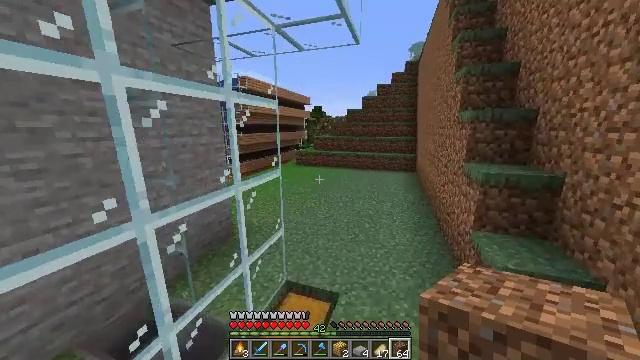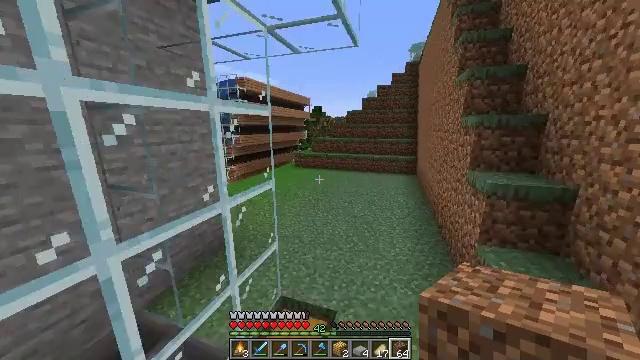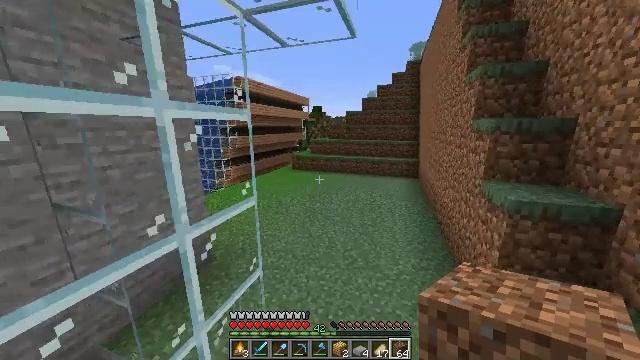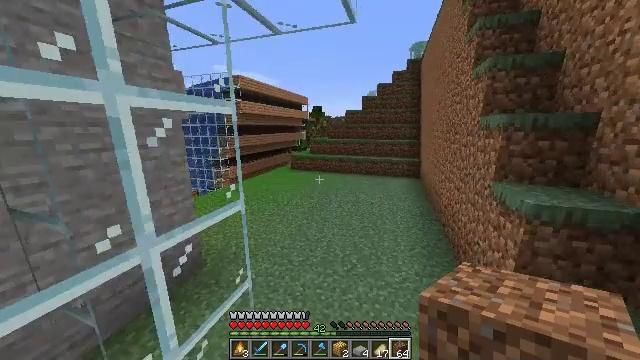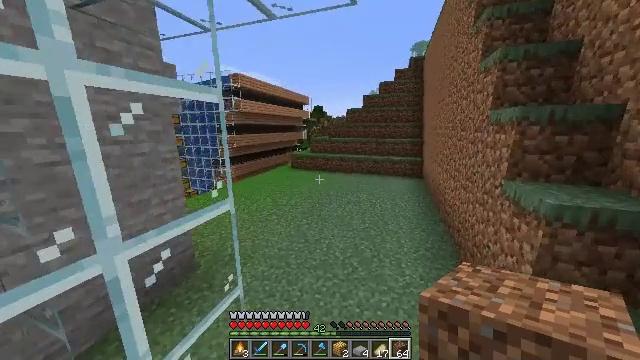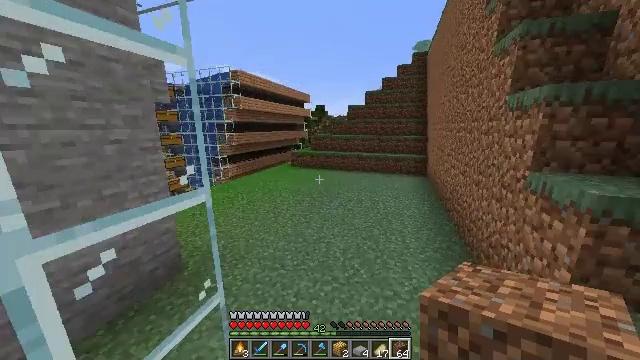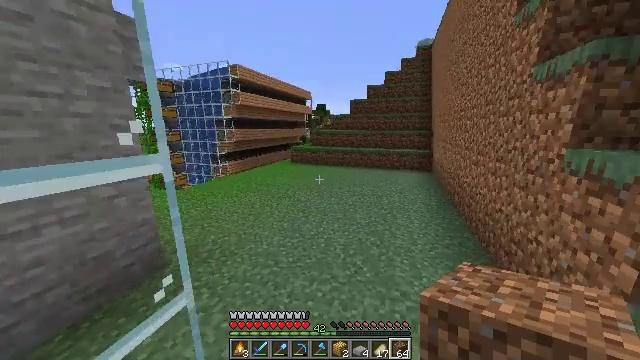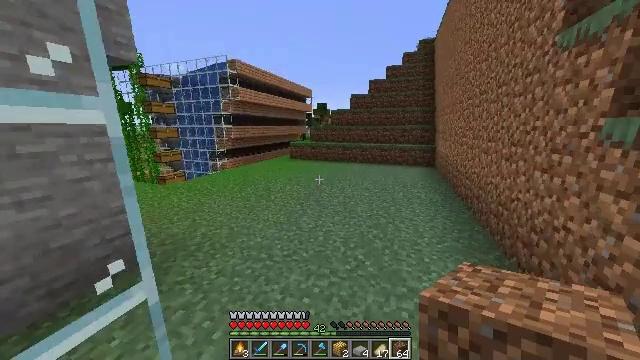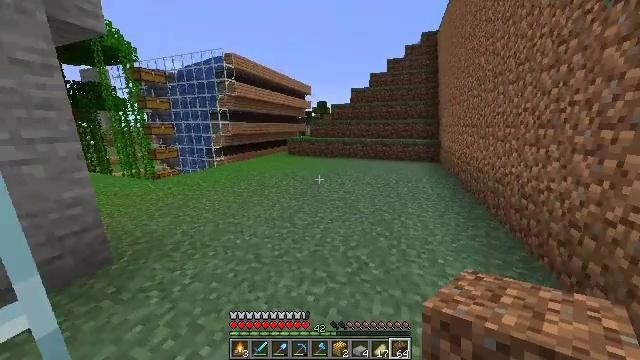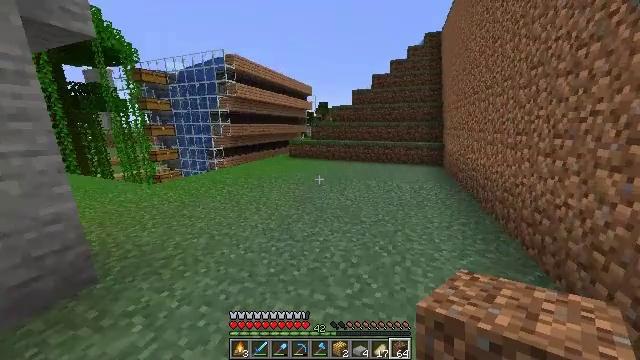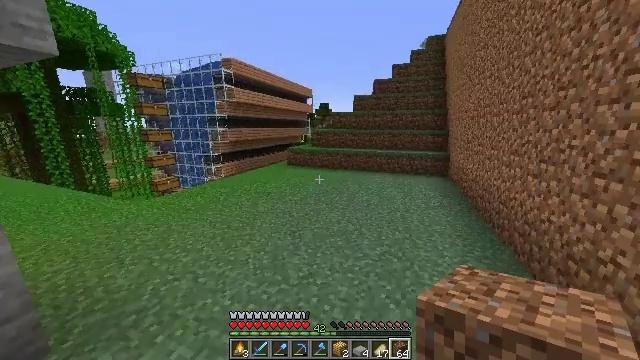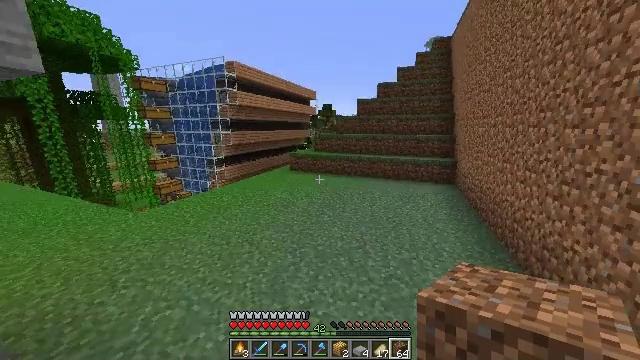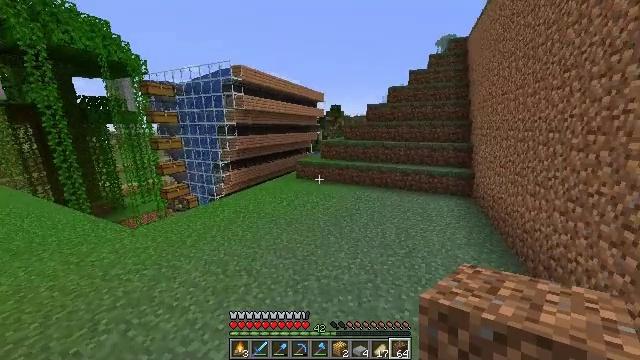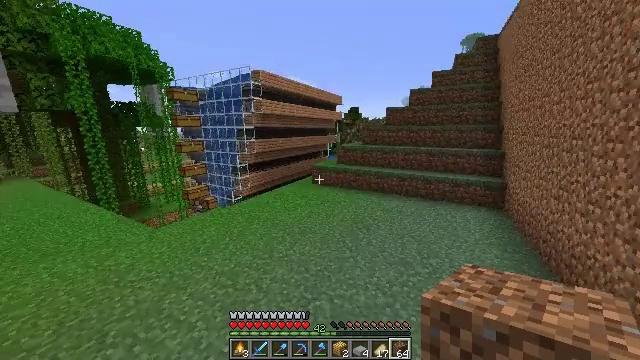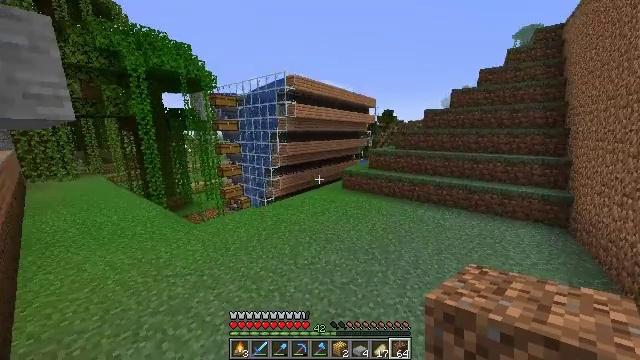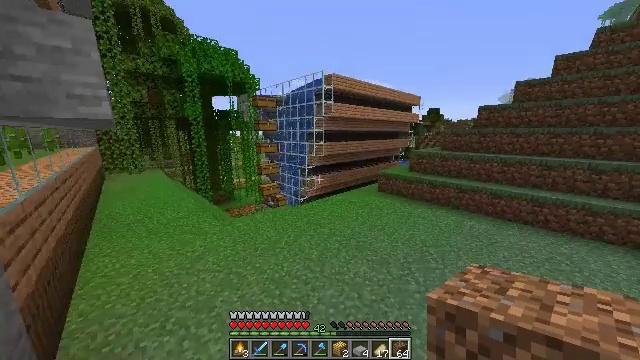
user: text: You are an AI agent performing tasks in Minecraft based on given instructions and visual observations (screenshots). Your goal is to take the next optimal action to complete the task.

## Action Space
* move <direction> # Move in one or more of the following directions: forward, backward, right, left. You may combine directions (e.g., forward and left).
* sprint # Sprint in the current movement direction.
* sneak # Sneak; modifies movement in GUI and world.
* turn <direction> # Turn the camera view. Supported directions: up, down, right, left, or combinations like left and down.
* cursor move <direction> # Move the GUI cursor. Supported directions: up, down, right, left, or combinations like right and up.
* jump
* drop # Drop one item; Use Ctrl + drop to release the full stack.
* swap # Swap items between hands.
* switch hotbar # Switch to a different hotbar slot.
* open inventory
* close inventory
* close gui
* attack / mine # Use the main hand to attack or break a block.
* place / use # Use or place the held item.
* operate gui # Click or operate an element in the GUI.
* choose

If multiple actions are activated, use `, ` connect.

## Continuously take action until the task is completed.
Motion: motion action
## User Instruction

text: Remove some dried kelp from the inventory.
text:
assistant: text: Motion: move forward, jump
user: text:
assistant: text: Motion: move forward, jump
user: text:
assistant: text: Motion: move forward, jump
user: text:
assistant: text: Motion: move forward, jump
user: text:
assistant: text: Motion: move forward, jump
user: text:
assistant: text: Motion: move forward, jump
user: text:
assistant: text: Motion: move forward, jump
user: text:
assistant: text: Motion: move forward, jump
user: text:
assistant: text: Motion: move forward, sprint, jump
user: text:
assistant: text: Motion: move forward, sprint, jump
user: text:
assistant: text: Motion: move forward, sprint, jump
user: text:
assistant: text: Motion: move forward, sprint, turn left, jump
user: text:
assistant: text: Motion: move forward, sprint, turn left, jump
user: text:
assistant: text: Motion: move forward, turn left, jump
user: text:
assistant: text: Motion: move forward, turn left, jump
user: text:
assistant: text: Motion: move forward, turn left, jump
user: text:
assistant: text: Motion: move forward, turn left, jump
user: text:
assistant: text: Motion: move forward, turn left, jump
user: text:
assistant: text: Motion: move forward, turn left, jump
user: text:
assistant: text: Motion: move forward, turn left and down, jump
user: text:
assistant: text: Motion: move forward, sprint, turn left, jump
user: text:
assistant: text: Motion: move forward, sprint, jump
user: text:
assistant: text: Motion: move forward, sprint, turn left, jump
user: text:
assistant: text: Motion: move forward, sprint, jump
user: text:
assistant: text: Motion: move forward, jump
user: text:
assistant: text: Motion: move forward, turn down, jump
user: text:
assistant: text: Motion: move forward, jump
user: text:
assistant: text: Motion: move forward, turn down, jump
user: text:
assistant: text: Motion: move forward, turn left and down, jump
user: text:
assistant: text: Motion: move forward, jump